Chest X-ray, PA view. Patient: 64 years old, sex M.
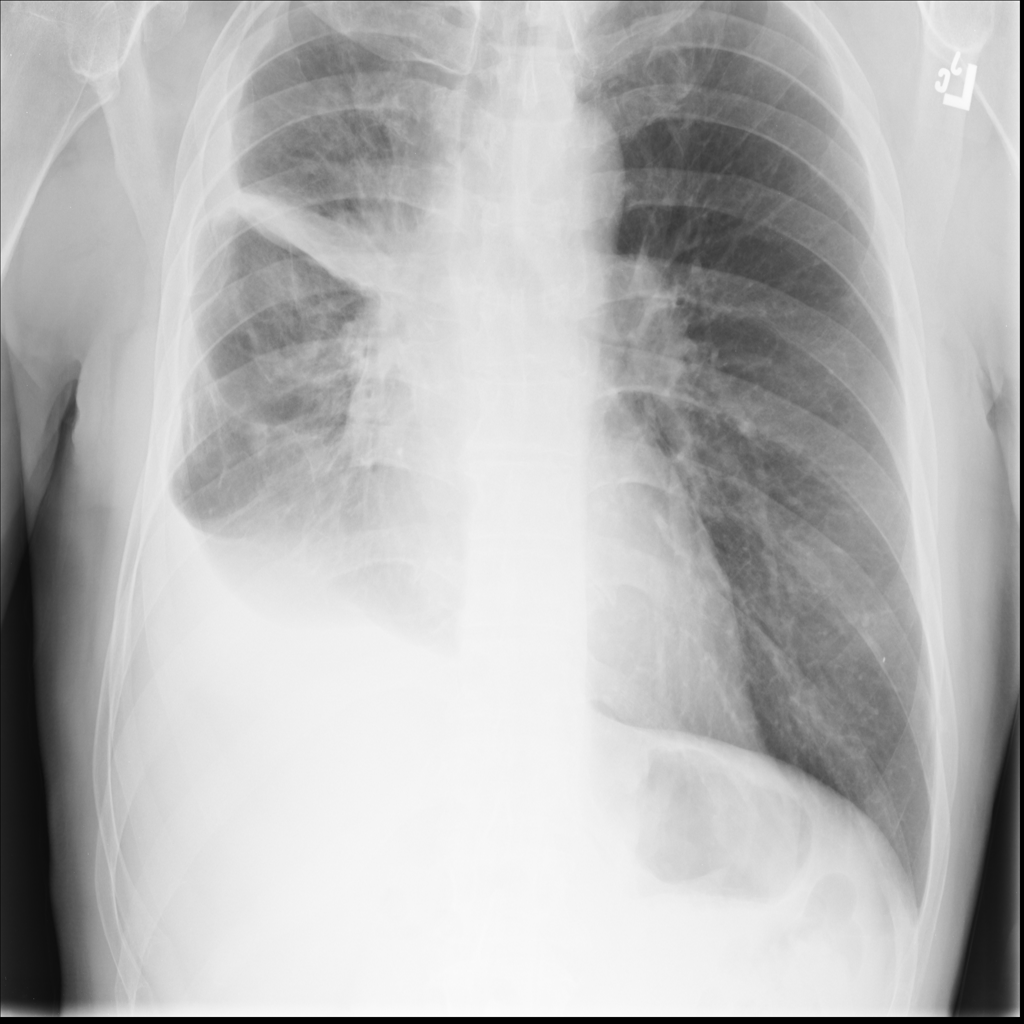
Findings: Effusion